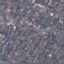
Label: Residential